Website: home-depot
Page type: billing-address
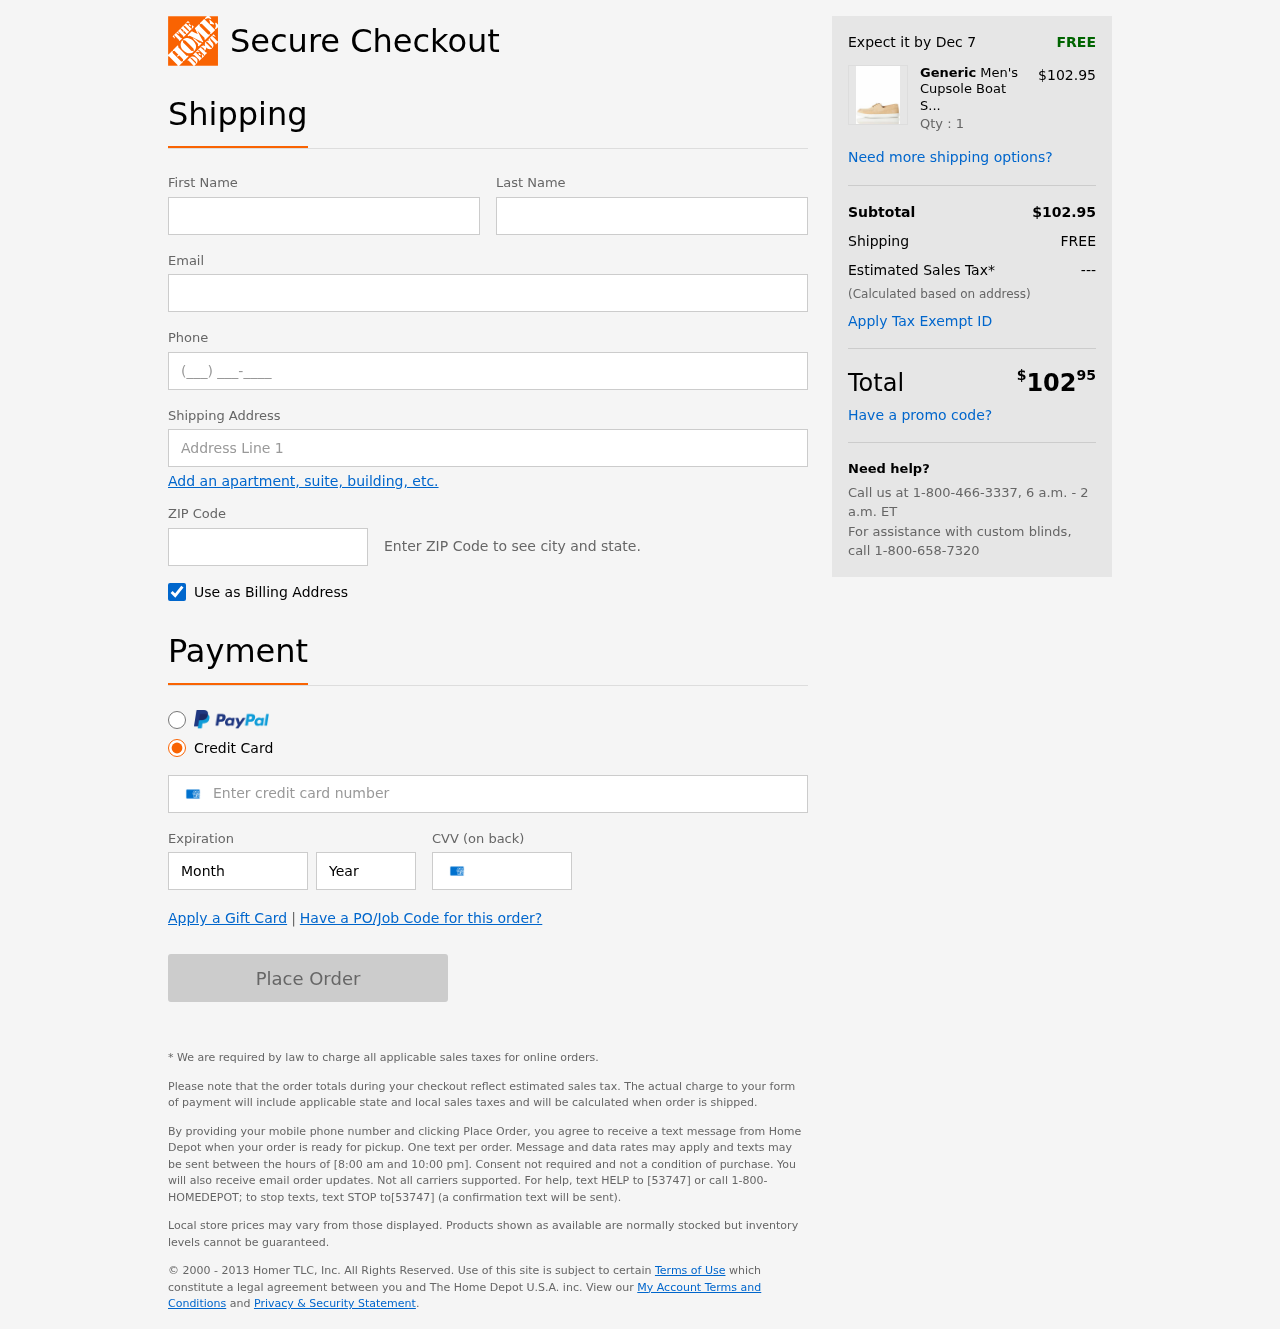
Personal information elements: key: PII_FIRSTNAME
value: Jennifer
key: PII_LASTNAME
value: West
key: PII_EMAIL
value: jennifer.west@yahoo.com
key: PII_PHONE
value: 3384077371
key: PII_STREET
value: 546 Jennifer Ways
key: PII_POSTCODE
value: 73476
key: PII_CARD_NUMBER
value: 3753 0185 0097 220
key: PII_CARD_EXPIRY_MONTH
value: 05
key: PII_CARD_CVV
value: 6898
Product elements: key: PRODUCT1_BRAND
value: Generic
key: PRODUCT1_NAME
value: Men's Cupsole Boat Shoe, Beige Suede, 9.5 us
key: PRODUCT1_PRICE
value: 102.95
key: PRODUCT1_QUANTITY
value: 1
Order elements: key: ORDER_DELIVERY_DATE
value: Dec 7
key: ORDER_SUBTOTAL
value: $102.95
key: ORDER_SHIPPING_COST
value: FREE
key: ORDER_TAX
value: ---
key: ORDER_TOTAL2
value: $10295